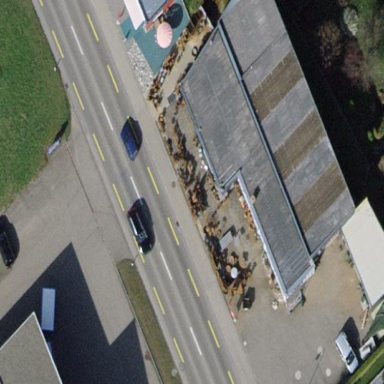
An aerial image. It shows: Industrial building.